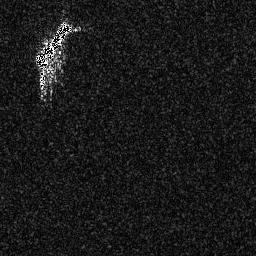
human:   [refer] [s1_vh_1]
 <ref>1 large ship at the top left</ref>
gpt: <box>[[12, 7, 28, 26, 0]]</box>